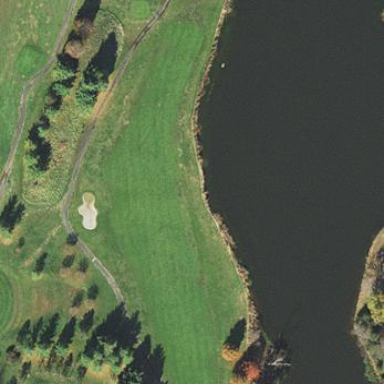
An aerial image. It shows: Golf fairway surrounded by grass.